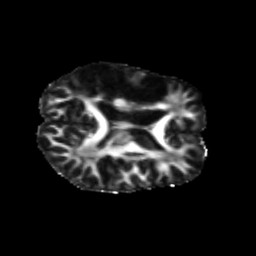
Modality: FA
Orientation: axial
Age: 42
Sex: male
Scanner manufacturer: siemens
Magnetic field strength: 3 T
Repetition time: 3.839 s
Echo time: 0.071 s